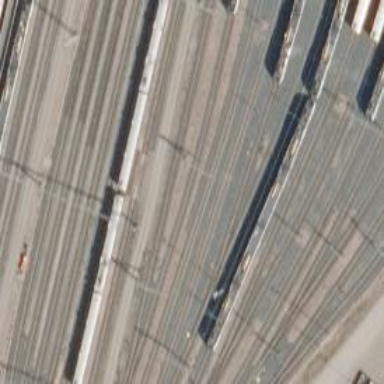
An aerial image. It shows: Railway signal.